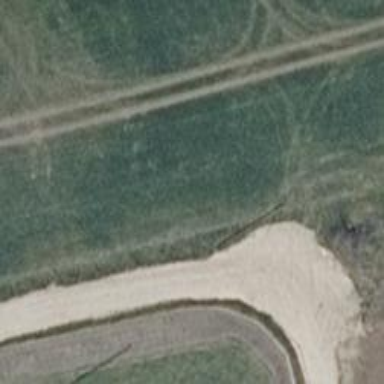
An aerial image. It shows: Track with grade2 tracktype.